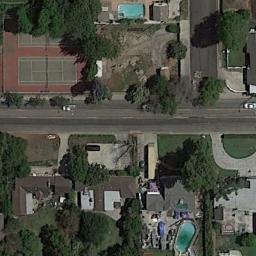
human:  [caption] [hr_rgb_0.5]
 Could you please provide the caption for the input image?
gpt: The tennis court is on the grass next to some buildings and trees .

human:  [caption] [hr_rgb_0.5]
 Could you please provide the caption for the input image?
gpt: There are many people playing on different tennis courts .

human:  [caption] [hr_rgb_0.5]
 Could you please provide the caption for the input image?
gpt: Many buildings are beside the tennis courts .

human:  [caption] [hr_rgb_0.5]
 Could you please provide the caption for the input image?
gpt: There is a road distance between tennis courts and buildings surrounded by trees .

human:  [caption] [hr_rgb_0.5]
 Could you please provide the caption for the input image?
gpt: There are some green trees around the tennis court .